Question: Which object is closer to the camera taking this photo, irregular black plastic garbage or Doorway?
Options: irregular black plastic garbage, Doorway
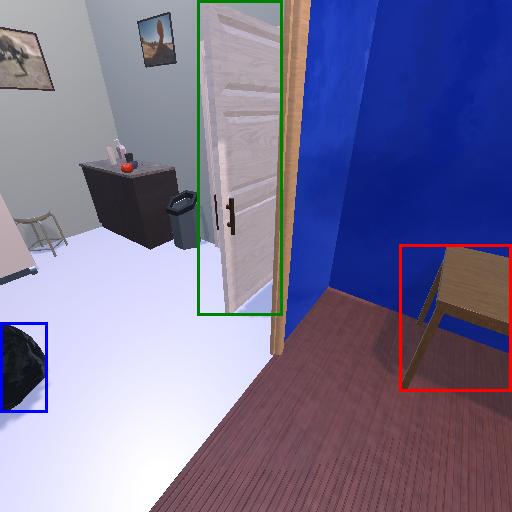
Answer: irregular black plastic garbage